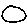
Label: circle